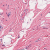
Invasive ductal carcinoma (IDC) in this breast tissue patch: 0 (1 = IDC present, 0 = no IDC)